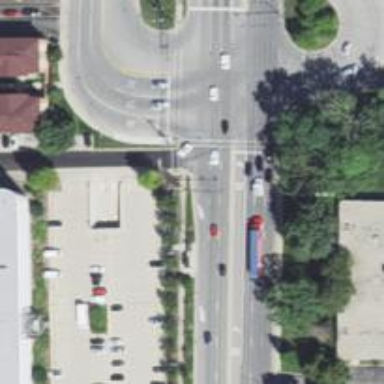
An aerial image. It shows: Footway with crossing lines.